Question: I have this script which Squarespace injects into the footer of each blog post on a webpage, as well as into the footer of a blog entry's individual page. When loaded in the individual page, the code executes just fine. However, on the webpage where it's loaded once per blog entry, things get a little messier.
This is the code:
'''
<a name="comments-outer-wrapper" />
<a class="muut" href="https://muut.com/i/test/comments:test">Comments</a>
<script>
var mtitle = document.title.slice(0, -13);
var mhref = $("article").attr("id").substring(8);
var mcount = "//api.moot.it/postcounts?path=/test/comments:" + mhref;
$.getJSON(mcount, function(json) {
var results = $(".entry-actions");
$.each(json, function(key, val) {
results.prepend("<a class="entry-comments" href="{permalink}#comments-outer-wrapper" title="Comments">" + val["size"] + " Comments</a>");
});
});
$(".muut").attr( "href","https://muut.com/i/test/comments:" + mhref);
$(".muut").attr( "title",mtitle);
</script>
'''
What happens on individual article page line by line as the browser reads the code injection, I think, is that the script executes as intended.
However, since on the blog summary page Squarespace injects the code once PER article, I think that's what causes the problem. The code executes 3, 4, 5 times, and a result from the .getJSON function is prepended to the '<a class="entry-comments">' section for each execution - what ends up happening is this:

"1 Comments" is repeated three times (once for each blog entry on the page). Additionally, the HREF for each of those '<a>' elements is the , which suggests to me that the 'var mtitle', 'var mhref', and 'var mcount' is the same for each; the variables weren't dropped, refreshed, or undefined between each instance.
So, in my primitive mind, what I believe is happening is this:
'''
[BLOG WEBPAGE]--[mtitle3]-[mhref3]-[mcount3]
|
|--[BLOG ARTICLE 1]--[SCRIPT]-[mtitle1]-[mhref1]-[mcount1]
|
|--[BLOG ARTICLE 2]--[SCRIPT]-[mtitle2]-[mhref2]-[mcount2]
|
|--[BLOG ARTICLE 1]--[SCRIPT]-[mtitle3]-[mhref3]-[mcount3]
'''
Only the last collected variable is being used.
What I'd like to happen is this:
'''
[BLOG WEBPAGE]
|
|
[MASTER SCRIPT]--[mtitleX]-[mhrefX]-[mcountX]
|
|--[BLOG ARTICLE 1]--[mtitle1]-[mhref1]-[mcount1]
|
|--[BLOG ARTICLE 2]--[mtitle2]-[mhref2]-[mcount2]
|
|--[BLOG ARTICLE 1]--[mtitle3]-[mhref3]-[mcount3]
'''
I hope this wasn't too long or vague.
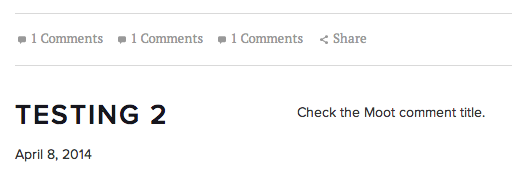
Answer: What you need to do is add a unique ID to the anchor. I saw above that someone pointed out you were reusing the ID, so you switched to using a class, but that's not the right solution.
Typically, the solution would be to use whatever server language you are using to insert that for you. Since you are using squarespace, you don't have direct access to the language, but it appears you still have options. According to their tag reference page, you can embed the post id in the page using this: '{squarespace.page-id}' - <URL>
So in your case, I believe you can achieve working code with a few small tweaks:
'''
<a name="comments-outer-wrapper" />
<a id="comments-link-{squarespace.page-id}" class="muut" href="https://muut.com/i/test/comments:test">Comments</a>
<script>
var mtitle = document.title.slice(0, -13);
// This needs to be updated to point to a specific article, like $("article#
var mhref = "{squarespace.page-id}";
var mcount = "//api.moot.it/postcounts?path=/test/comments:" + mhref;
$.getJSON(mcount, function(json) {
var results = $("#article-{squarespace.page-id} .entry-actions");
$.each(json, function(key, val) {
results.prepend("<a class="entry-comments" href="{permalink}#comments-outer-wrapper" title="Comments">" + val["size"] + " Comments</a>");
});
});
$("#comments-link-{squarespace.page-id}").attr( "href","https://muut.com/i/test/comments:" + mhref);
$("#comments-link-{squarespace.page-id}").attr( "title",mtitle);
</script>
'''
Quick review shows it might not be {squarespace.page-id}, it might actually be {item.id} or something like that - <URL> . Basically you want the unique ID for each post to use.
Since it sounds like you don't have access to those, this solution should work out instead, and should be able to work whether it's embedded once or a billion times. Check out the code comments for more info:
'''
<script type="text/javascript">
// This checks to see if the code has already been run, and if not, sets the var
// to ensure that it's run but not run again. It's important that it's
// defined as a globally scoped variable.
if(typeof(mut_comment_counts_initialized) == "undefined" || !mut_comment_counts_initialized){
//set globally scoped var to true to keep this from being set again
var mut_comment_counts_initialized = true;
//queue up a function to execute once the whole page is loaded
$(function(){
//since the whole page is loaded, we can now loop through all the articles on the page at once
$("article").each(function(){
//grab this and put it in a scoped var inside of this anonymous function
var article = $(this);
//grab the article id from the ID attribute
var article_id = article.attr("id").replace("article-","");
//define the api url using the article id
var api_url = "//api.moot.it/postcounts?path=/test/comments:" + article_id;
//do a json request for the article
$.getJSON(api_url, function(json) {
//find entry actions inside of previously scope article var
var entry_actions_container = $(article).find(".entry-actions");
//loop through each json result
$.each(json, function(key, val) {
//create new anchor to add to
var new_anchor = $("<a></a>");
//add attrs and values to anchor
new_anchor
.addClass("entry-comments")
//I'm not convinced this url is right, especially since you said you can't use tags
.attr("href", "{permalink}#comments-outer-wrapper")
//i think this is probably what it should be (happened right when i tested it)
//.attr("href", "https://muut.com/i/test/comments:" + article_id)
.attr("title", "Comments")
.html(val["size"] + " Comments");
// add new anchor to container
entry_actions_container.prepend(new_anchor);
});
});
});
});
}
</script>
'''